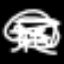
Label: mushroom